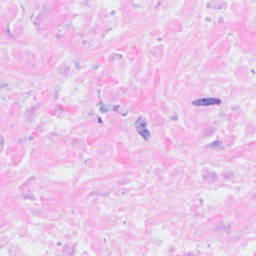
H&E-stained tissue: Breast